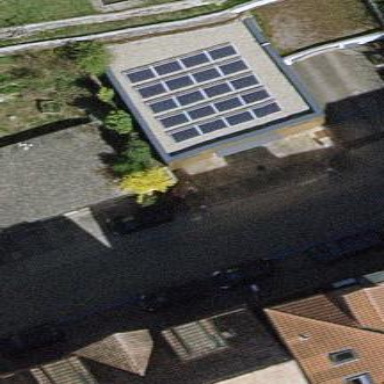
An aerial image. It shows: Flat roofed garages.